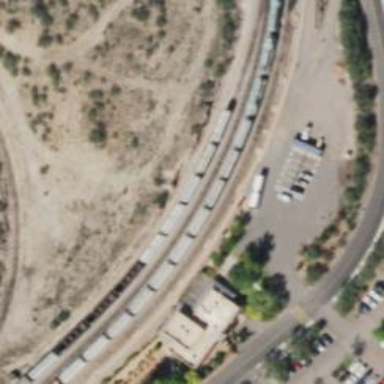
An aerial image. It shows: Railway siding with rails.